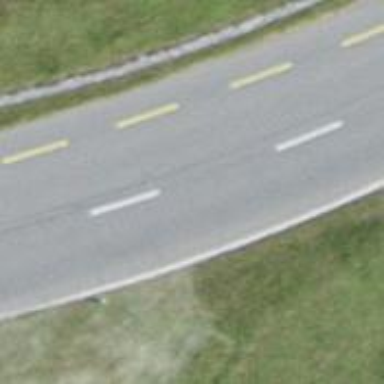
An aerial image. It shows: Primary highway.